Question: I am working on a javafx project, and I keep seeing the following errors when I drop to compile and run, I am not really sure why. Any tips would be very helpful.
*Update 7/23/14 4:12 PM
Added another pic

<URL>
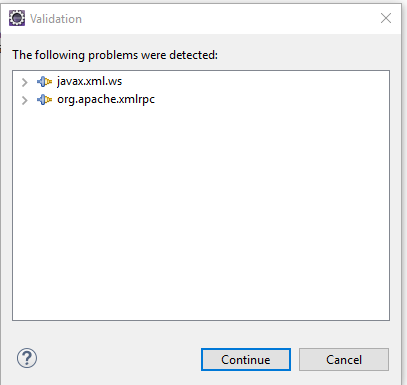
Answer: Save yourself a headache. Delete all the eclipse files. Download eclipse. 10 times faster than messing with some of this stuff.